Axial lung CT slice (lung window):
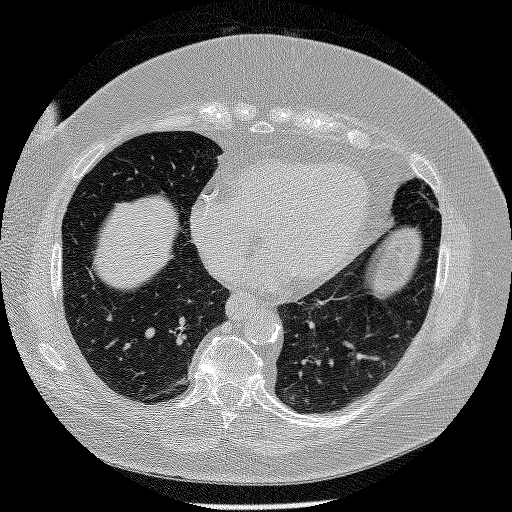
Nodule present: no